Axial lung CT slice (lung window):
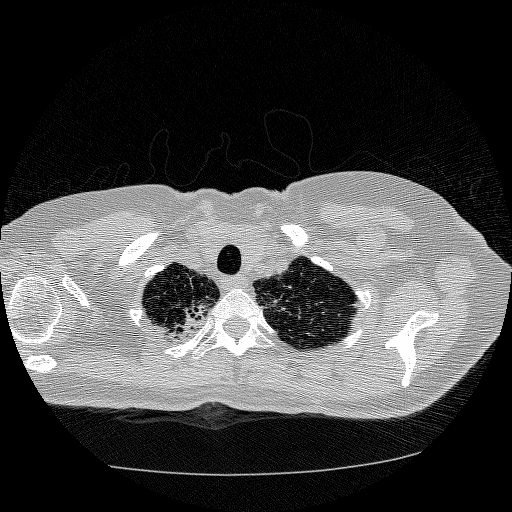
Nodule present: no